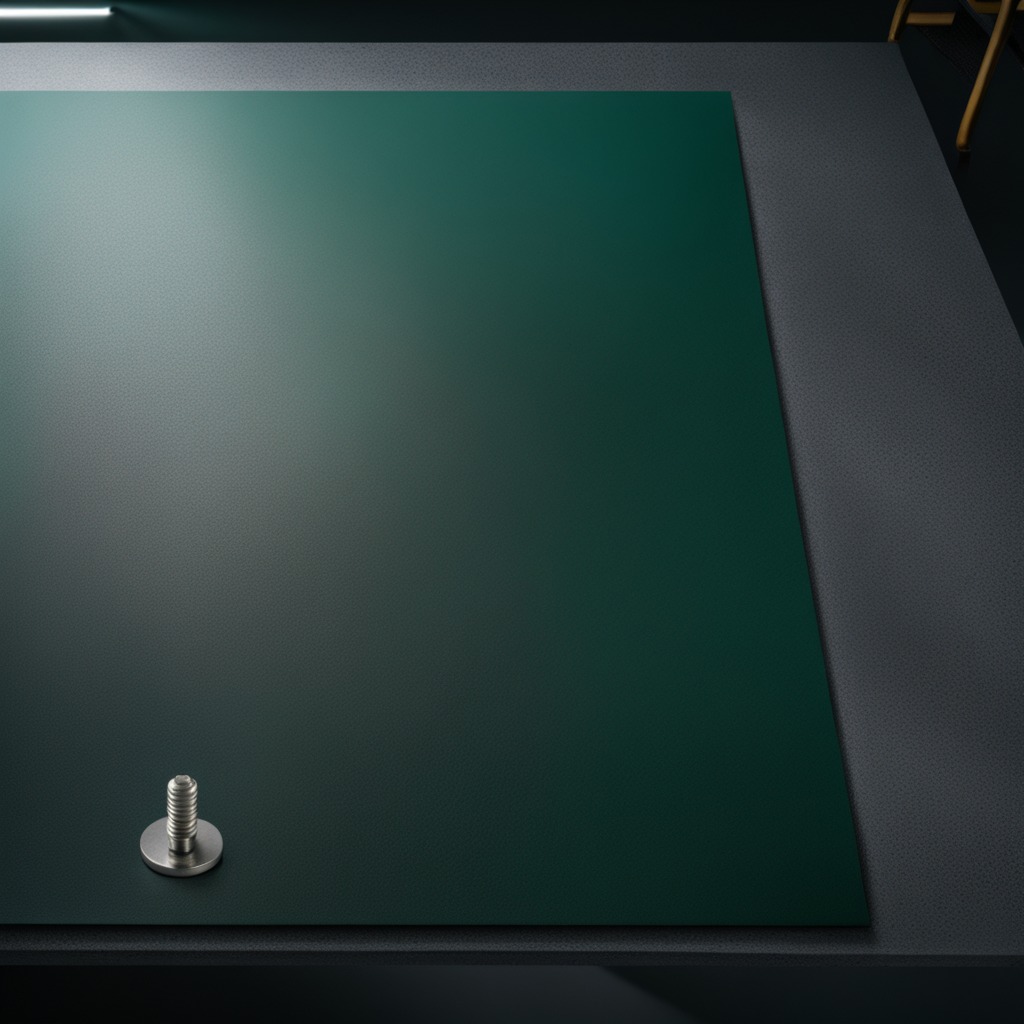
A metal screw lies on the clean granite tabletop.